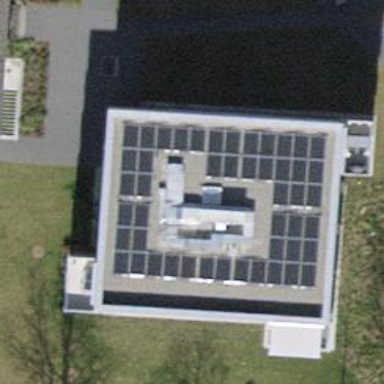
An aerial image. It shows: Solar photovoltaic panel generator.